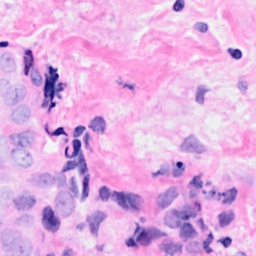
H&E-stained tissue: Breast